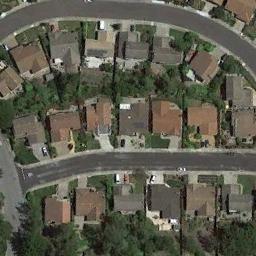
Label: residential